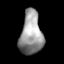
Tissue: lung
Cell type: Others
Senescence score: 0.2265
Nuclear area (px): 938
Mean DAPI intensity: 152.451